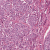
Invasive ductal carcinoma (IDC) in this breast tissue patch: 1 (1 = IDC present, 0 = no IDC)